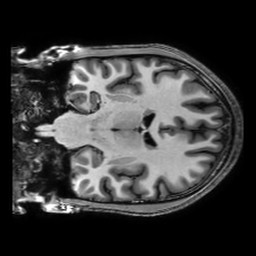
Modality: T1w
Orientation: coronal
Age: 26
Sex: male
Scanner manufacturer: philips
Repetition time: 0.008087 s
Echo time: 0.00373 s